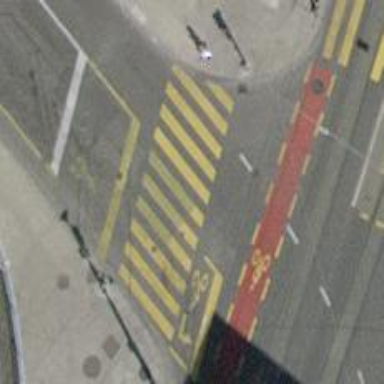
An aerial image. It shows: Crossing equipped with traffic signals. It is zebra crossing.